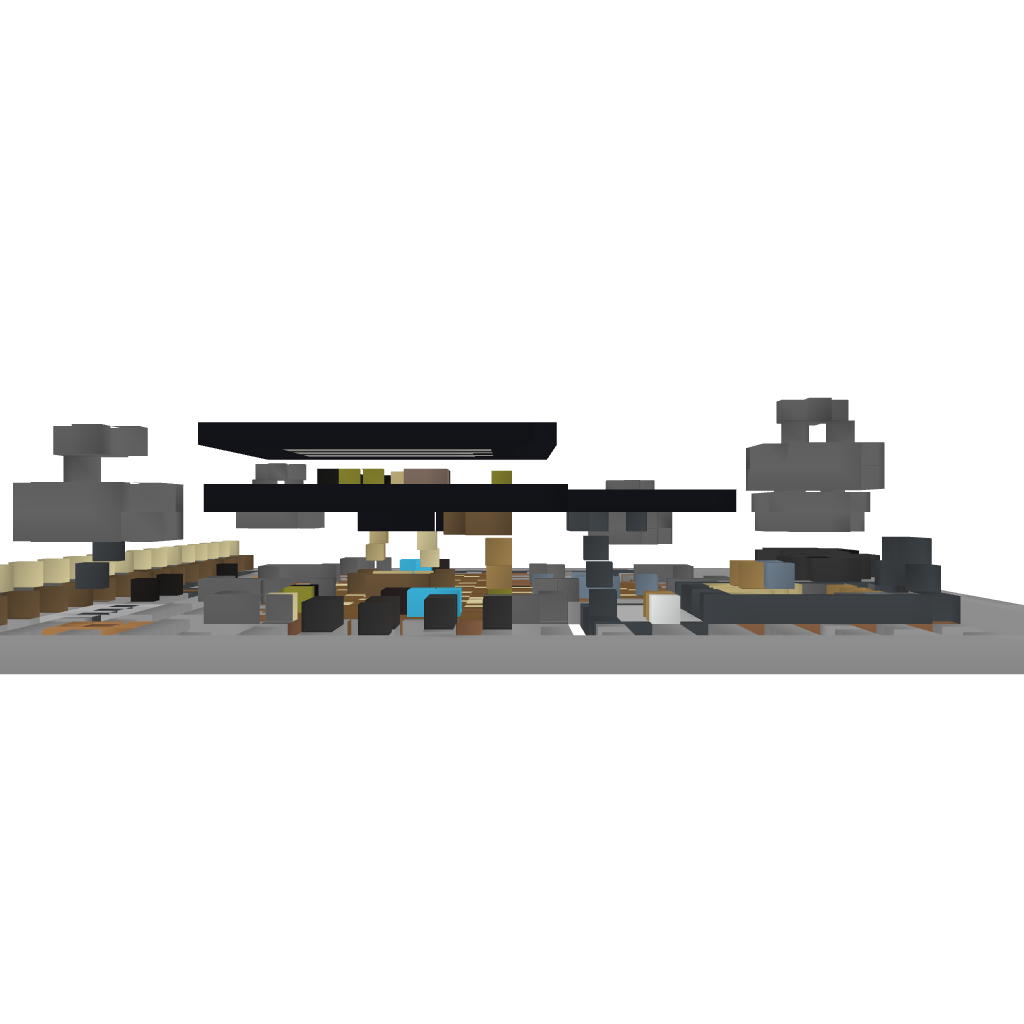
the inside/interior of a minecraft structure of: Modern House #3 (Ecl1pse8) 1.7.2